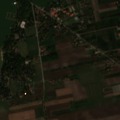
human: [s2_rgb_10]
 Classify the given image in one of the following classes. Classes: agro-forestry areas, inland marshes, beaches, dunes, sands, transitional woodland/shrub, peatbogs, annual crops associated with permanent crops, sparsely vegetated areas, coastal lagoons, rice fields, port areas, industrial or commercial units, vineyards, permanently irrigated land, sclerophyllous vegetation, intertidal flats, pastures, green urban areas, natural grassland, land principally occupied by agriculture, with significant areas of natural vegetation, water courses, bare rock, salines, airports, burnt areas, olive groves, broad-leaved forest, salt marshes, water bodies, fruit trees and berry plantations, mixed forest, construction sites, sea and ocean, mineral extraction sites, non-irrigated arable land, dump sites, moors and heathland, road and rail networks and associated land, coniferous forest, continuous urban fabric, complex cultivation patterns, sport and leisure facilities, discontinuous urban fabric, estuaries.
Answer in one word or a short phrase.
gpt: sport and leisure facilities, non-irrigated arable land, complex cultivation patterns, water bodies